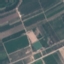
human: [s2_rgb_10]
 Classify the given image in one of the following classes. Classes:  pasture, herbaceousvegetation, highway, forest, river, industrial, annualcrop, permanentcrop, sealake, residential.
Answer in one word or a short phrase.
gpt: PermanentCrop